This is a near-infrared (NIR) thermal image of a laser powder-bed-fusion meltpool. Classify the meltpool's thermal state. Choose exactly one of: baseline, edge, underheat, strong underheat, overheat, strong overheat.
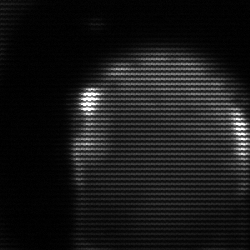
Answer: edge